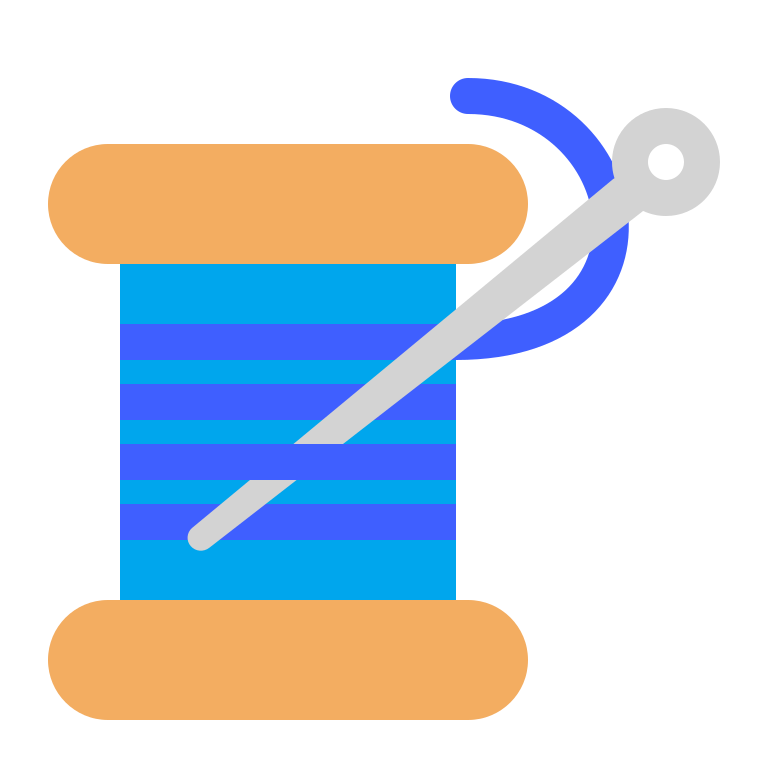
thread flat